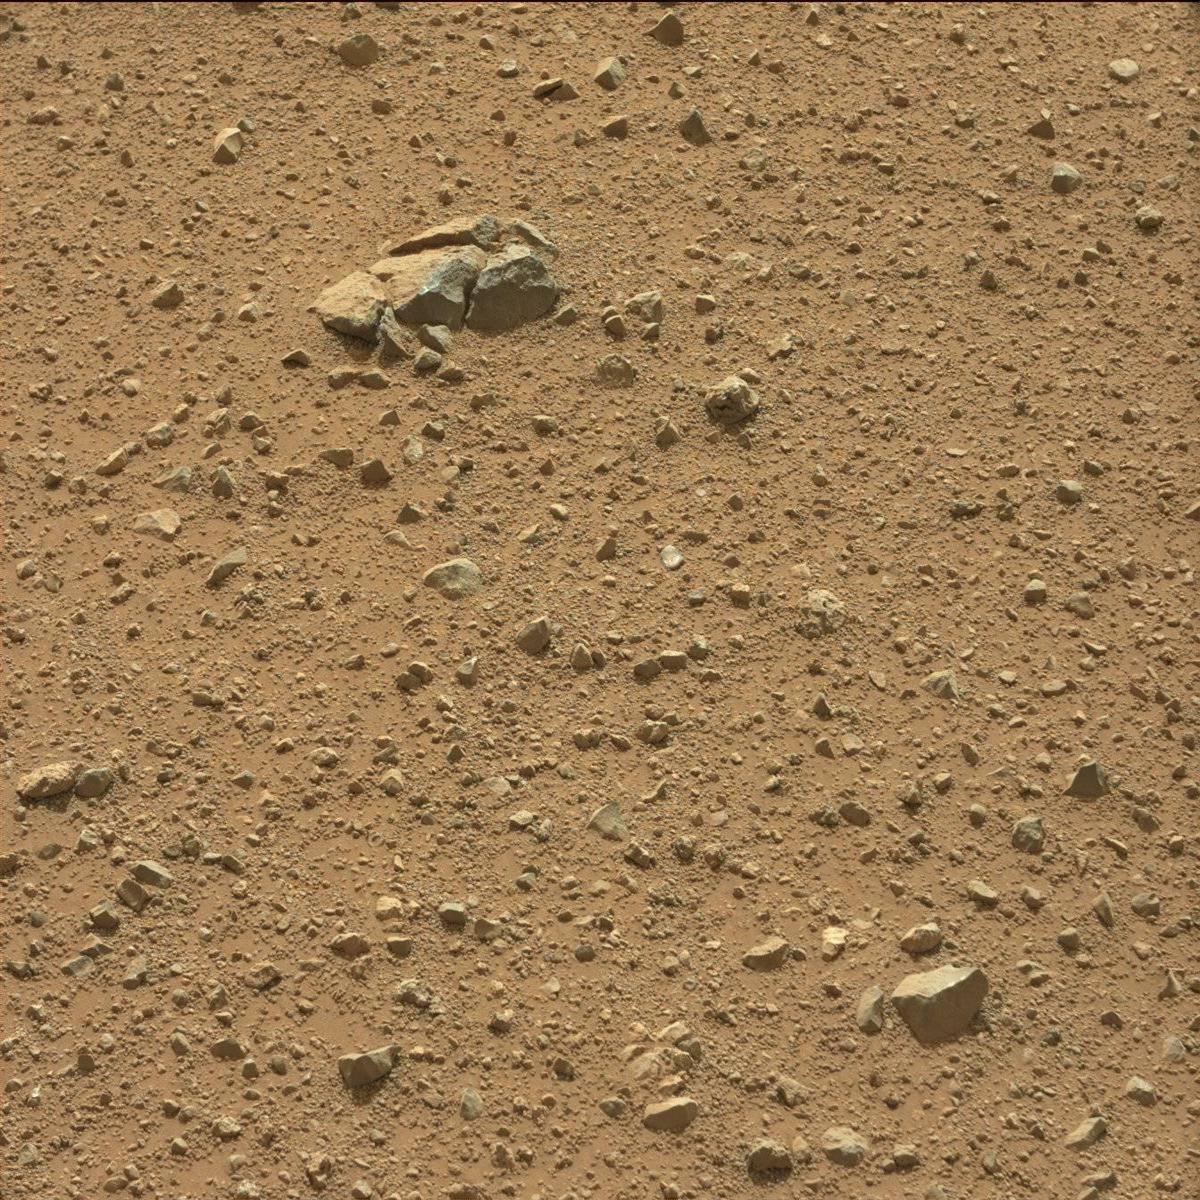
Terrain classes present: Bedrock, Rock, Sand / Soil